Brain MRI, t2w sequence, axial 2D slice.
Patient: age 20, sex F, weight 90 kg, height 1.9 m
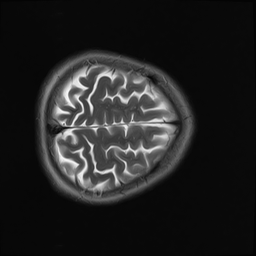